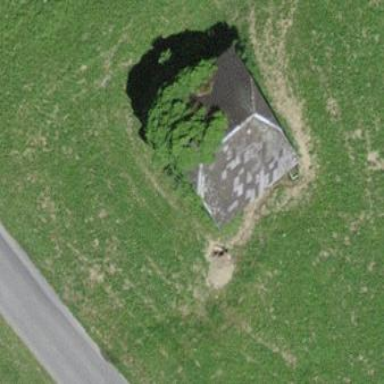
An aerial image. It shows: Barn.